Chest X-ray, AP view. Patient: 48 years old, sex F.
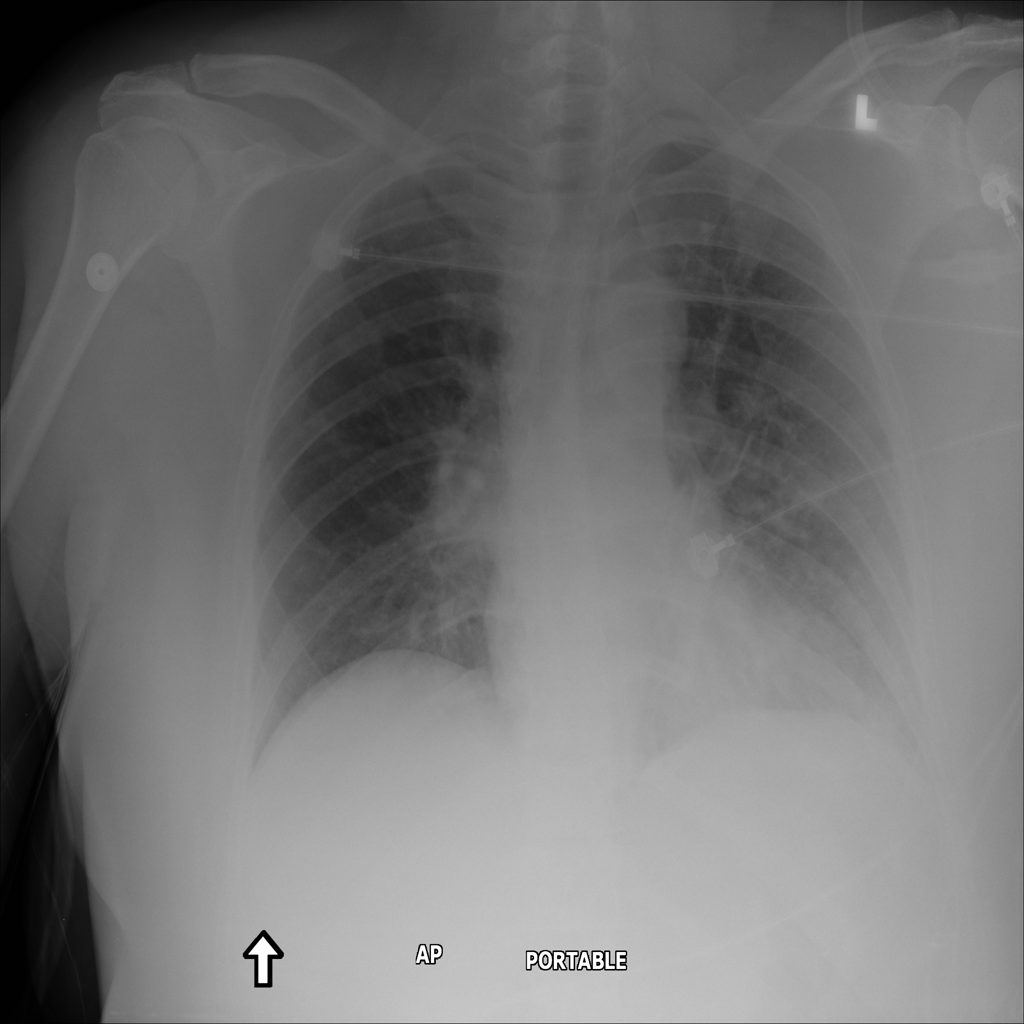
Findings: Atelectasis, Effusion